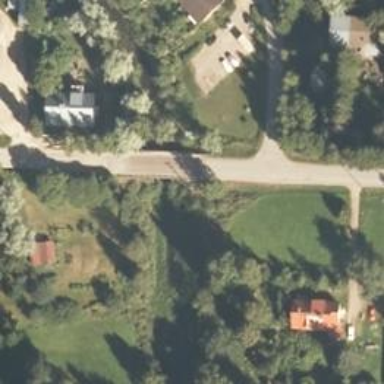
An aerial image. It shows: Residential road with bridge.